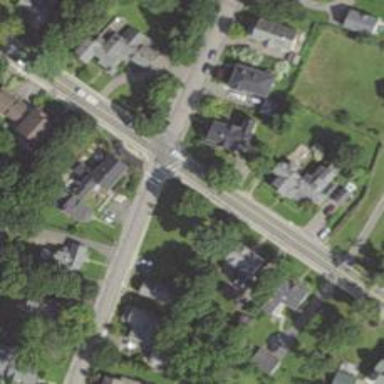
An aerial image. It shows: Marked road crossing.